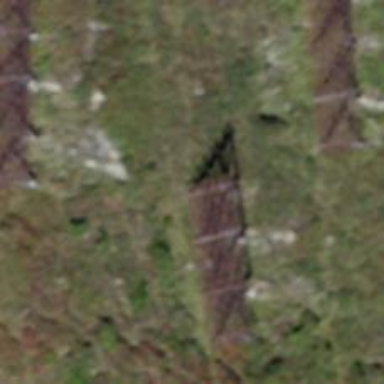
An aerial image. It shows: Snow fence that is man-made.